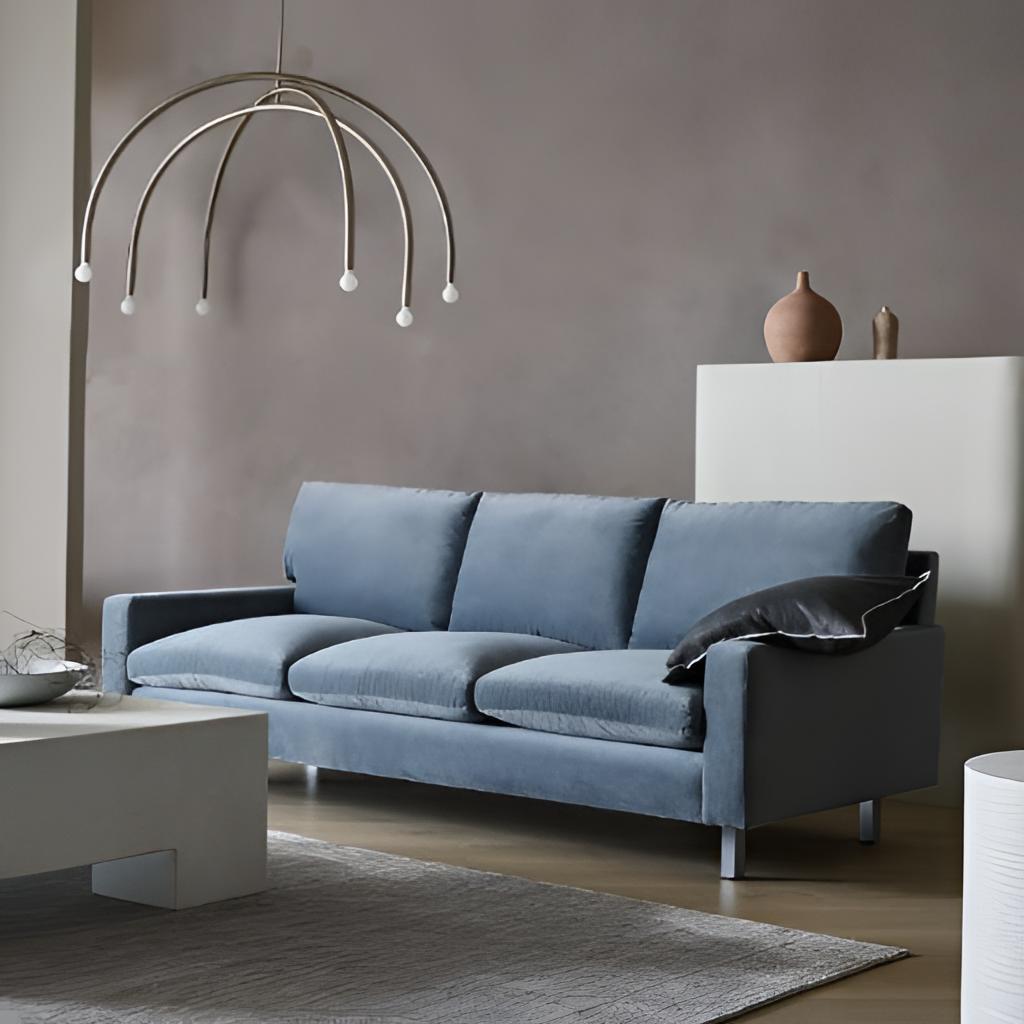
blue fabric sofa, living room, wood flooring, with plank pattern, modern, paint wallpaper, with solid pattern